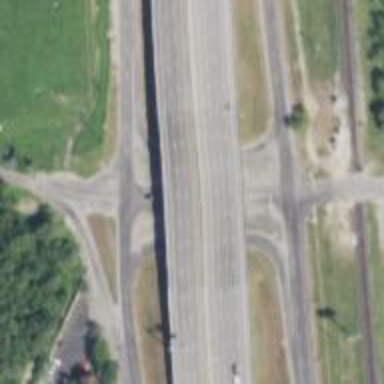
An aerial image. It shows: Secondary link road with turnaround junction.